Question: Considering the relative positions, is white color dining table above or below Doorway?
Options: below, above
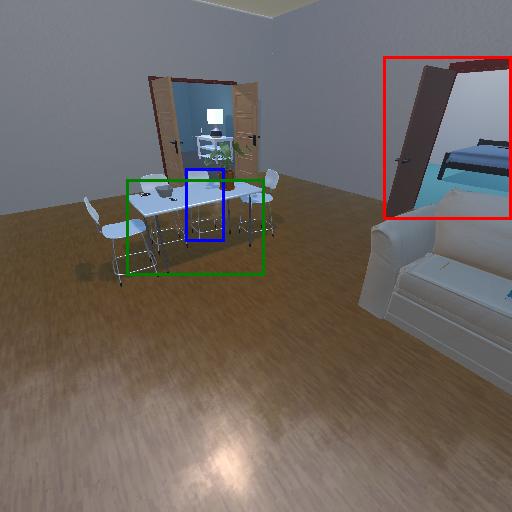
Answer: below